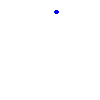
Particle: kaon